Interaction volume radius: 5 \u00c5
Interaction volume height: 10 \u00c5
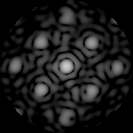
Disorder parameter: 0.3546